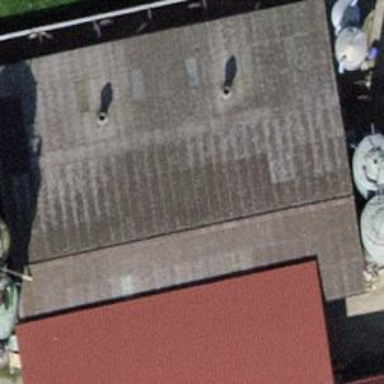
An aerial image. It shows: Stable building.